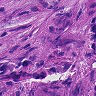
Metastatic tissue present: yes